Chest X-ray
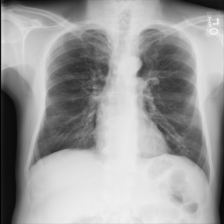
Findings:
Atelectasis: negative
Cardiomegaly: negative
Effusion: negative
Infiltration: negative
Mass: negative
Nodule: negative
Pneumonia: negative
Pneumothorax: negative
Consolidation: negative
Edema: negative
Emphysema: negative
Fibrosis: negative
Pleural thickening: negative
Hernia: negative